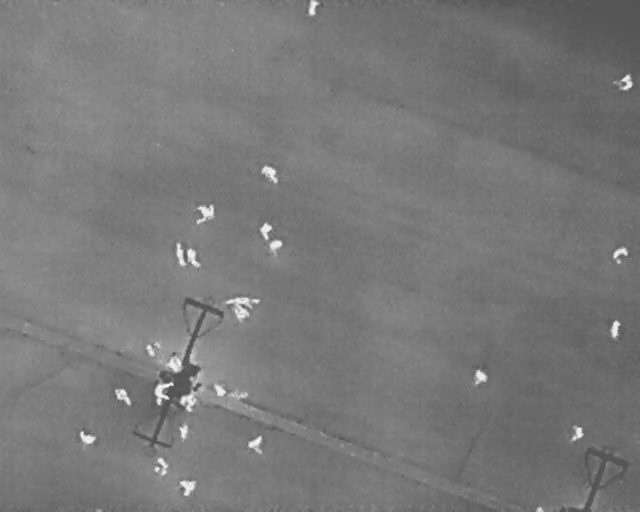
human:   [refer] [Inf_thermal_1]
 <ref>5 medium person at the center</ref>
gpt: <box>[[41, 31, 43, 35, 22], [39, 43, 43, 46, 2], [41, 47, 44, 49, 2], [28, 49, 31, 51, 156], [36, 59, 38, 62, 148]]</box>

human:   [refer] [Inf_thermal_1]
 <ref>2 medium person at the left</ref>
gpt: <box>[[26, 48, 30, 50, 169], [22, 66, 25, 69, 2]]</box>

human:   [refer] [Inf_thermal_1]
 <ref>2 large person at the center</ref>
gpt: <box>[[30, 39, 33, 43, 2], [36, 55, 38, 62, 2]]</box>

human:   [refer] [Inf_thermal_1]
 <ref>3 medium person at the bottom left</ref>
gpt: <box>[[25, 69, 28, 71, 2], [27, 76, 30, 80, 2], [27, 83, 30, 85, 2]]</box>

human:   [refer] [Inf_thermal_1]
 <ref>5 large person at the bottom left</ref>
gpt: <box>[[23, 74, 27, 79, 2], [16, 76, 20, 79, 150], [12, 83, 14, 87, 2], [23, 89, 26, 92, 2], [27, 93, 30, 97, 2]]</box>

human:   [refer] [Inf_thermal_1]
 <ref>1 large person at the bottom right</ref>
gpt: <box>[[73, 72, 76, 75, 2]]</box>

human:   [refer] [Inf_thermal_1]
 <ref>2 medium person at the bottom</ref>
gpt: <box>[[33, 74, 35, 77, 2], [38, 85, 41, 88, 2]]</box>